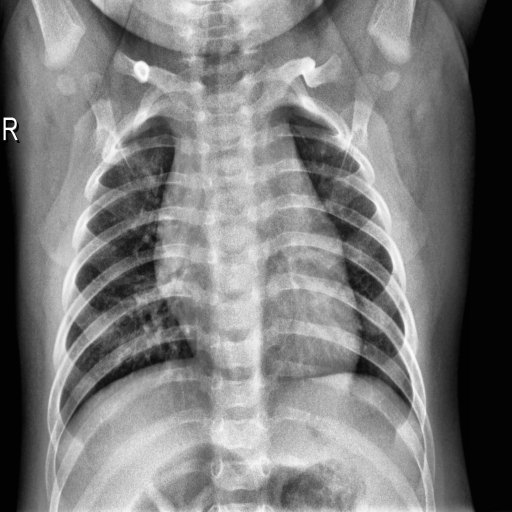
Finding: NORMAL